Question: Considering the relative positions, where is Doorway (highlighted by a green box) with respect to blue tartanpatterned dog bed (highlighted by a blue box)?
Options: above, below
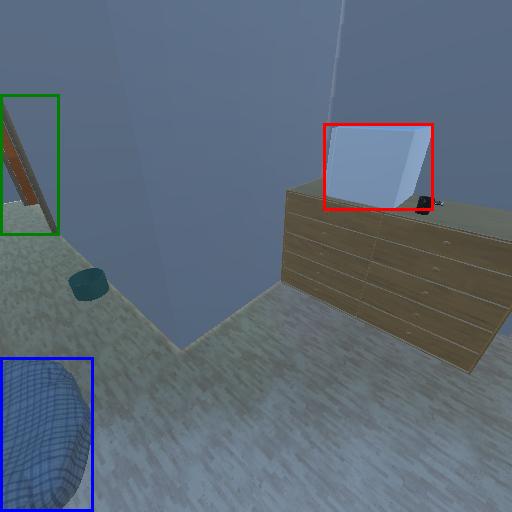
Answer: above